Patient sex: M
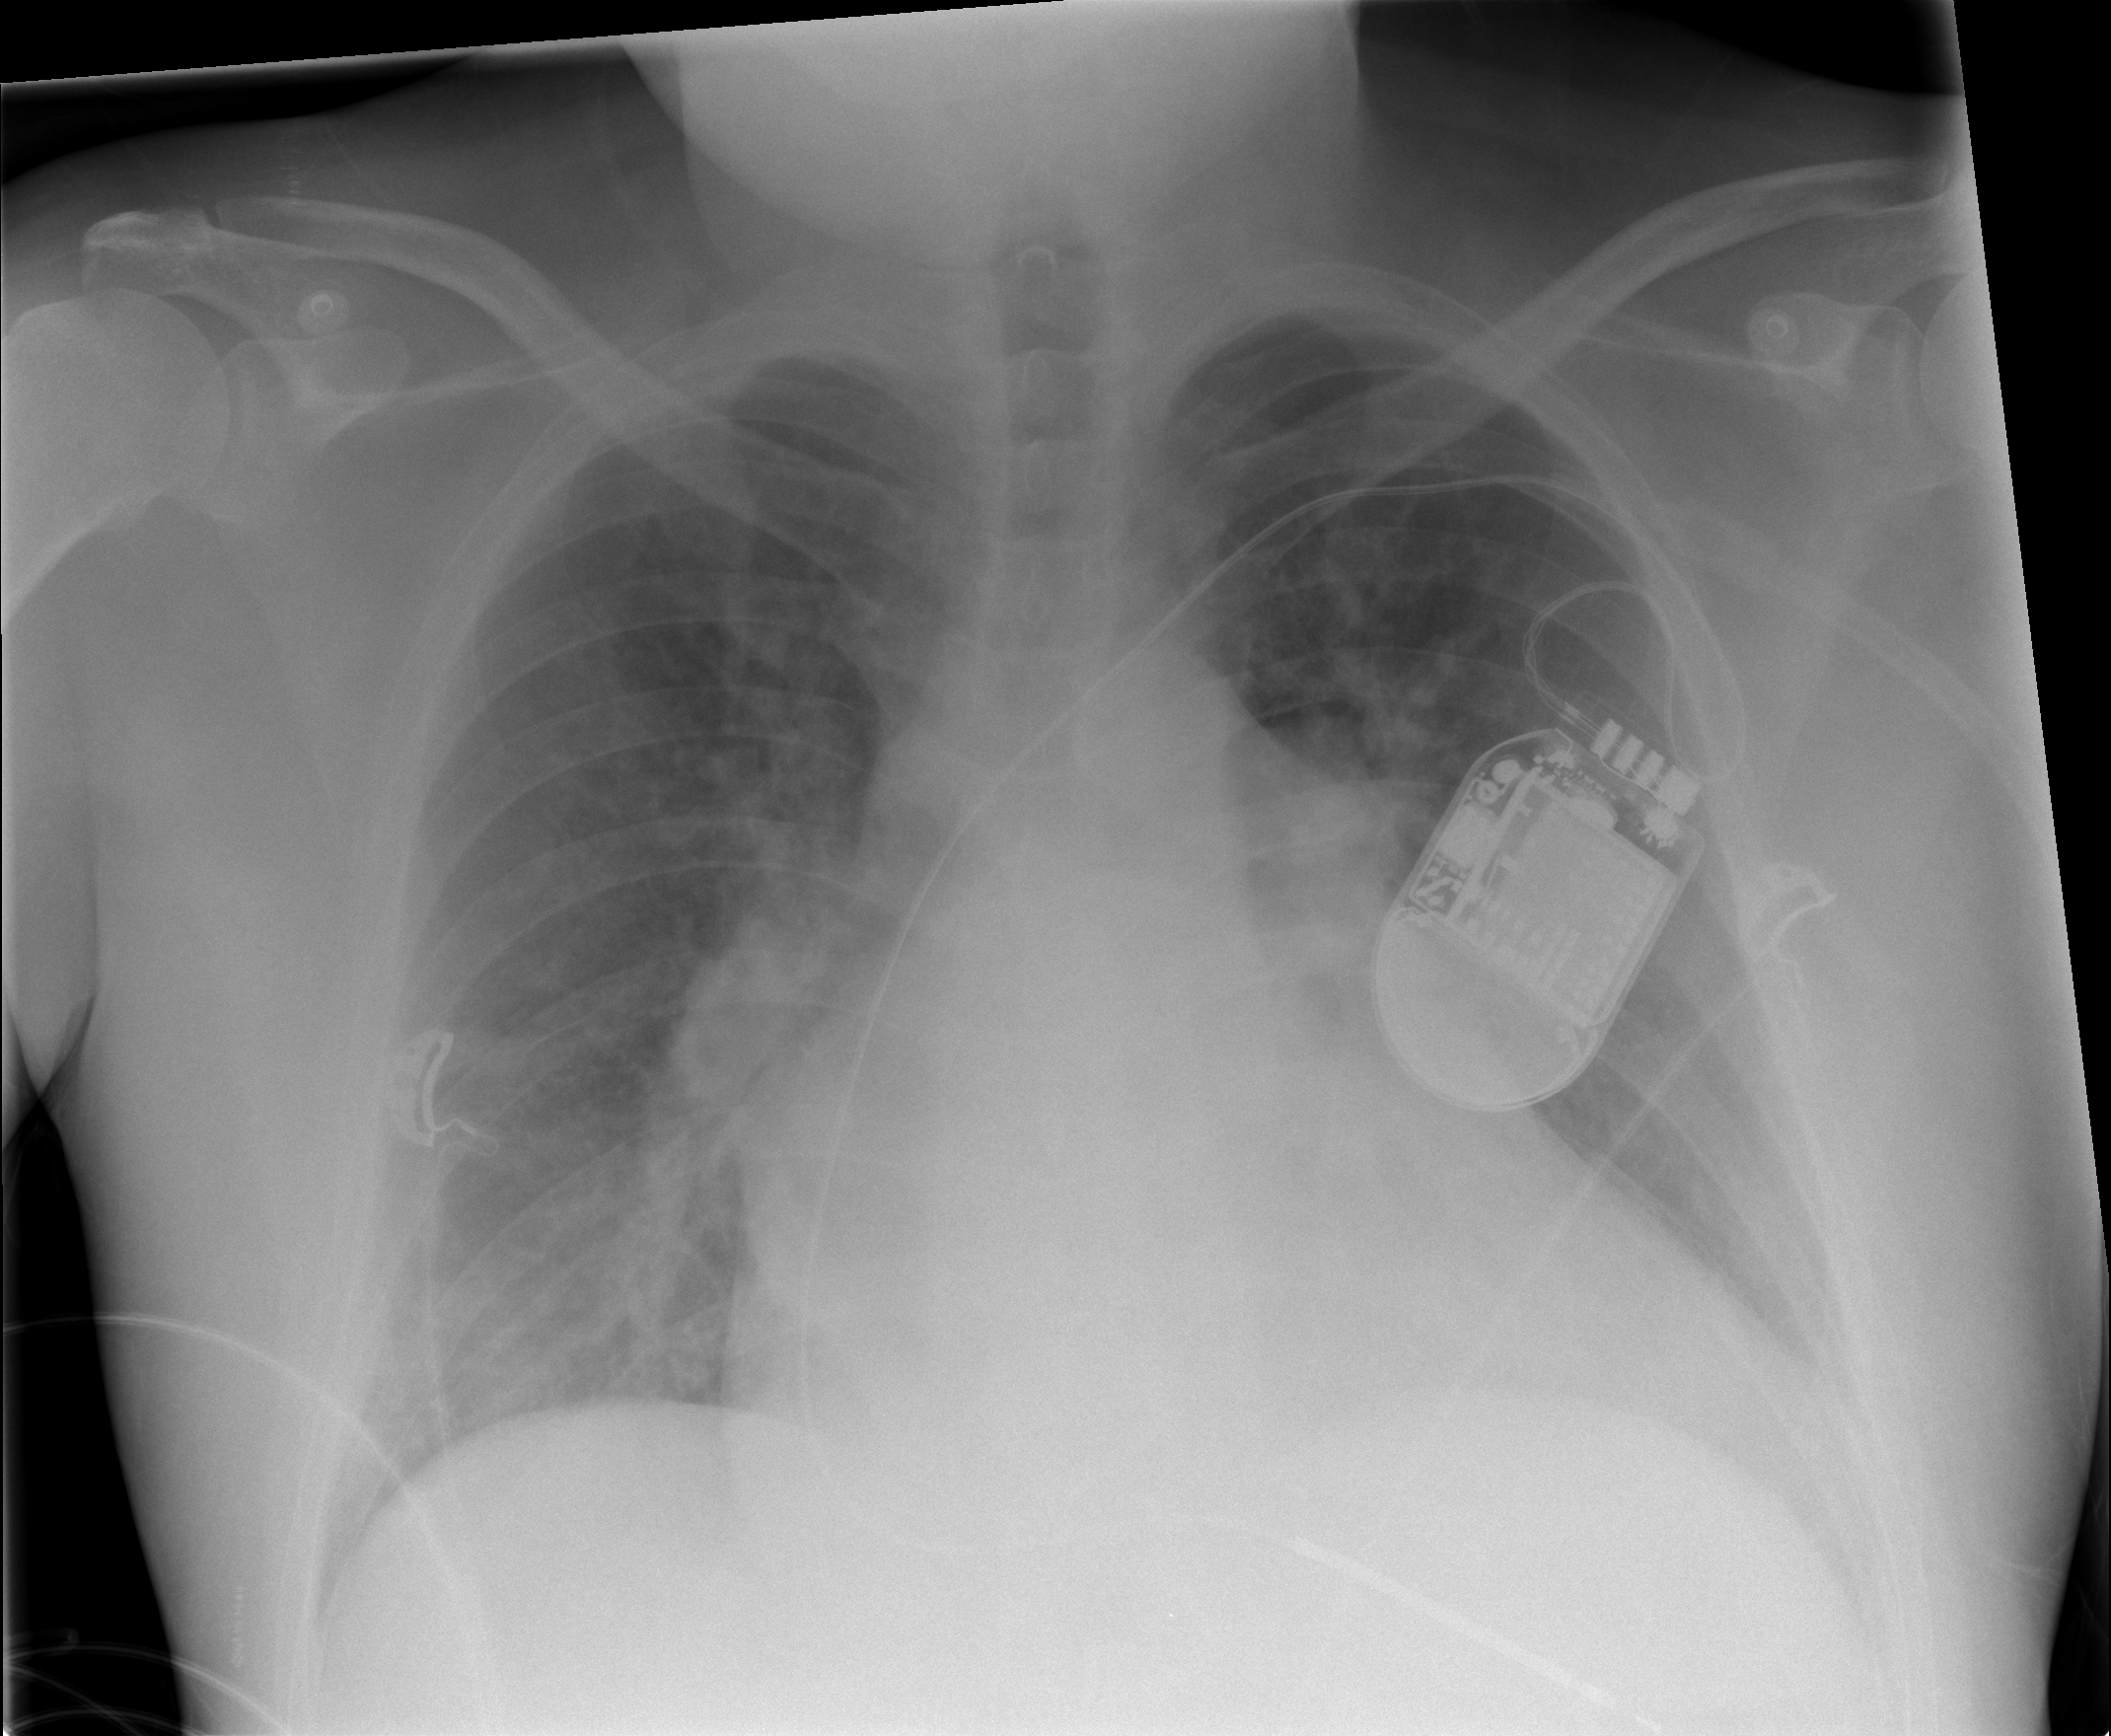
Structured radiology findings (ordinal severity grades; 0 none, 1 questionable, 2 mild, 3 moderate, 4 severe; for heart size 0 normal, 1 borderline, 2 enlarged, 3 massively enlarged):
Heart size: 3
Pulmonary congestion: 2
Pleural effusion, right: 2
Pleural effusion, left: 2
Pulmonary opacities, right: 0
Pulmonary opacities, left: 0
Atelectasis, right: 2
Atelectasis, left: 2